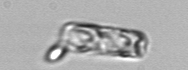
Label: Guinardia_delicatula